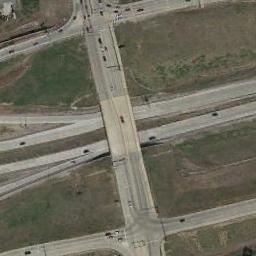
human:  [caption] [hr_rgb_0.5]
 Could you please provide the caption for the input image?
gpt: Many cars are on the overpass .

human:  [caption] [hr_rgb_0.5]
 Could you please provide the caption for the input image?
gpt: The cross-line overpass is over the roads on the lawn .

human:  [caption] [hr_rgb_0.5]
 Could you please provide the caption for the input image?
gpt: An overpass on top of two roads .

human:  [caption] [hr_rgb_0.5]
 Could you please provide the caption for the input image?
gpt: The overpass is next to the grass with some cars .

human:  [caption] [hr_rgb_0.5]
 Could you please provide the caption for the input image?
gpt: There are brown and green meadows around the overpass .